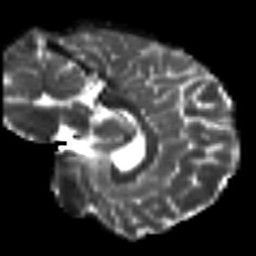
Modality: T2w
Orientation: sagittal
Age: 45
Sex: female
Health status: healthy
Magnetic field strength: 3 T
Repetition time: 8.4 s
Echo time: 0.0926 s